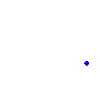
Particle: electron